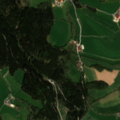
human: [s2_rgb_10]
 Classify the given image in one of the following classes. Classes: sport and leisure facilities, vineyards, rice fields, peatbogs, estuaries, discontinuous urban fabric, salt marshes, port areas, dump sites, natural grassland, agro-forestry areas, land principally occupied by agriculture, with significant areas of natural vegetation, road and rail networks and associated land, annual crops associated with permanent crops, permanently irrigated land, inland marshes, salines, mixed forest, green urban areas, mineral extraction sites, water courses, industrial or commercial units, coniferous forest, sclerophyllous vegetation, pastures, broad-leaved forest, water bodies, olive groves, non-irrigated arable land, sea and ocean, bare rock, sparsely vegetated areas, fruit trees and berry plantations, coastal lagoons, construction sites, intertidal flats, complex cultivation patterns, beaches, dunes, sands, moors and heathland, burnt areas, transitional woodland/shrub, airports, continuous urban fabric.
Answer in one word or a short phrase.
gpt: discontinuous urban fabric, pastures, complex cultivation patterns, coniferous forest, mixed forest